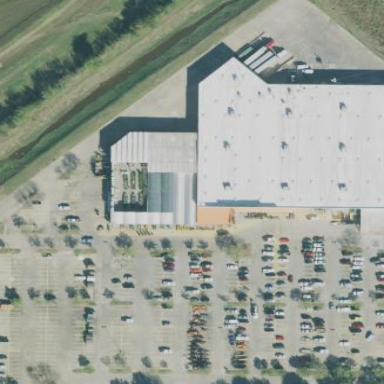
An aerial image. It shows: Retail area.